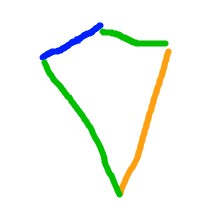
Shape: kite